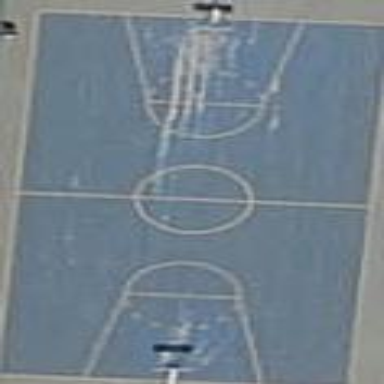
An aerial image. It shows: Basketball court on leisure land pitch.